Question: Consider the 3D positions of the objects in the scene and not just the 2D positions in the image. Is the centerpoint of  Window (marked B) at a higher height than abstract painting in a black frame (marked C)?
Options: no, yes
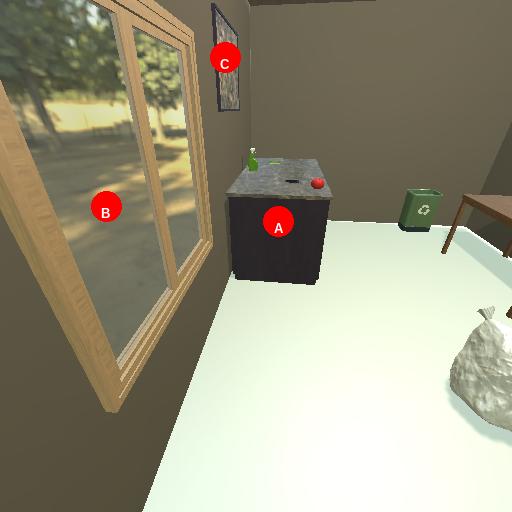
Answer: no